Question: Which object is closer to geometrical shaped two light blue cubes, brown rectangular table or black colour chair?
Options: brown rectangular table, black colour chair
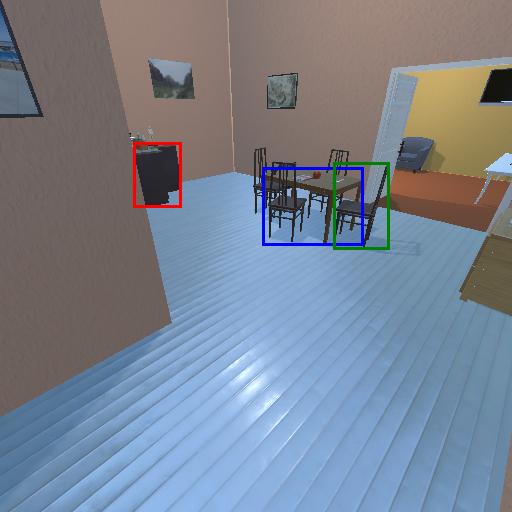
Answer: brown rectangular table